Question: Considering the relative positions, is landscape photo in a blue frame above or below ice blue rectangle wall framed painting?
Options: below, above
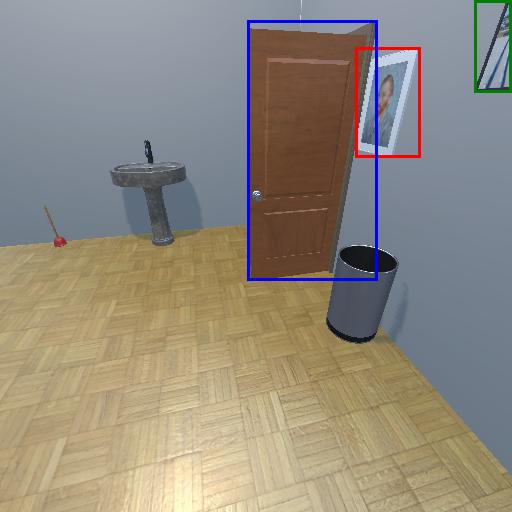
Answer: below